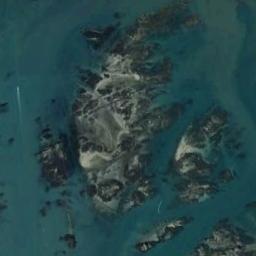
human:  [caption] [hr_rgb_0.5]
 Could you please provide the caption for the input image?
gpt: The island in the picture is green .

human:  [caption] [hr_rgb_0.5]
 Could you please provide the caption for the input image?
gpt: There are many islands of different shapes and sizes .

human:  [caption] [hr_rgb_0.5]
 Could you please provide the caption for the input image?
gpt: The archipelago has some stone islands and the waters around the islands is green .

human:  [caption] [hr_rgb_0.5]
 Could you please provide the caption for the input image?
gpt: A group of brown islands on the blue sea .

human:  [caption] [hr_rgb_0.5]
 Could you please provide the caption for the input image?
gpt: There are group of islands with rocks on a blue sea .